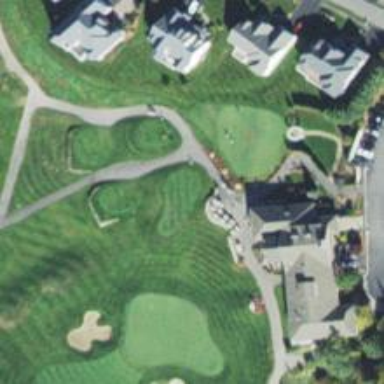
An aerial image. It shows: Path designated for golf carts.